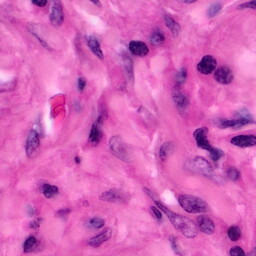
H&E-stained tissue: Pancreatic